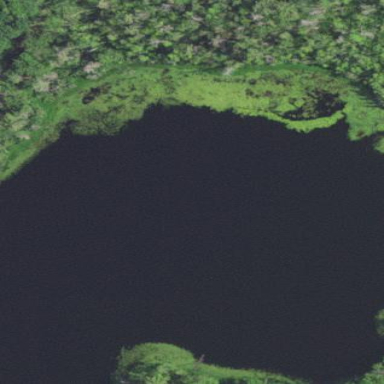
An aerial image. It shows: Serene lake.